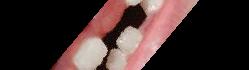
Condition: hypodontia